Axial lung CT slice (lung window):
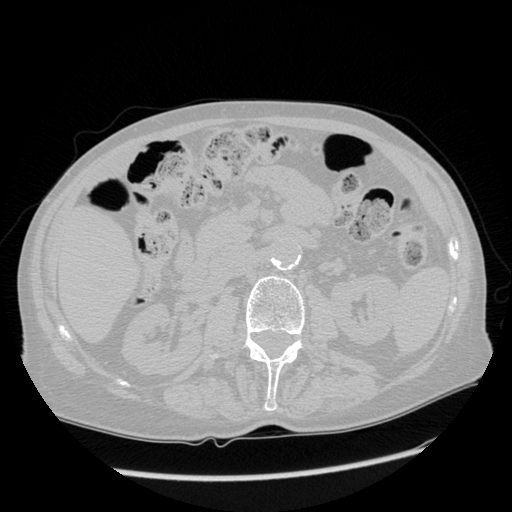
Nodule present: no